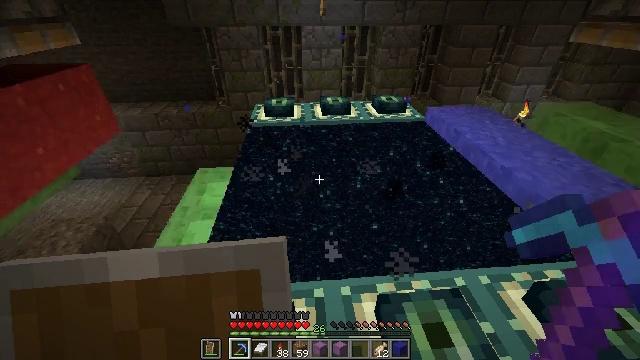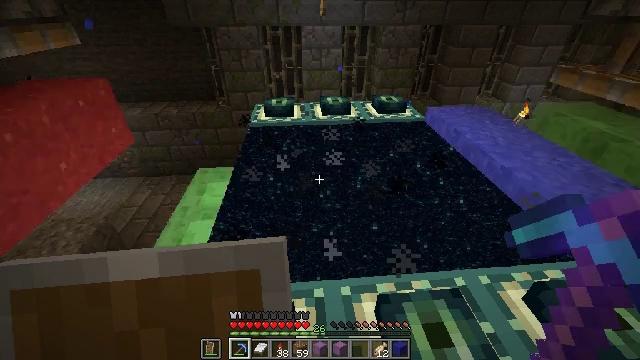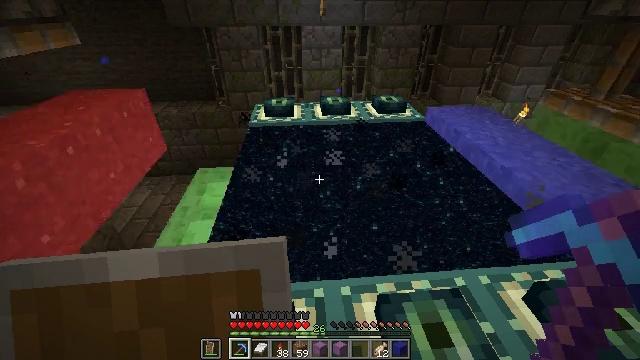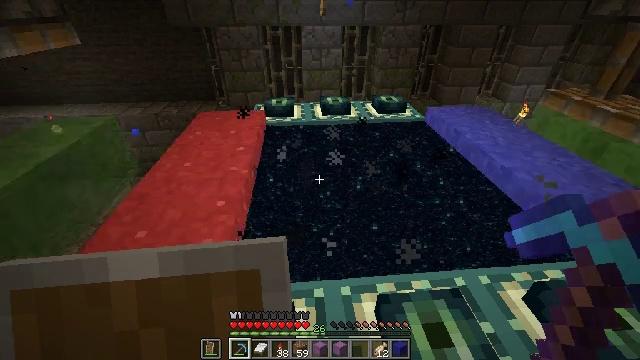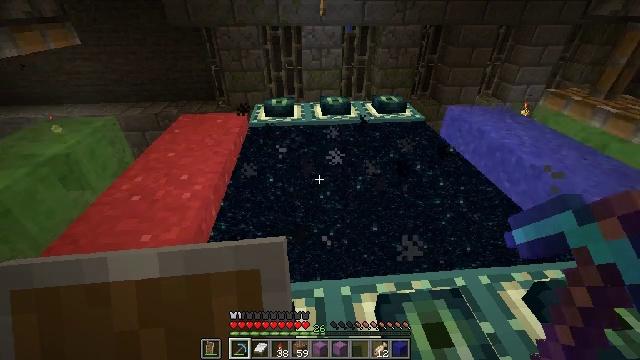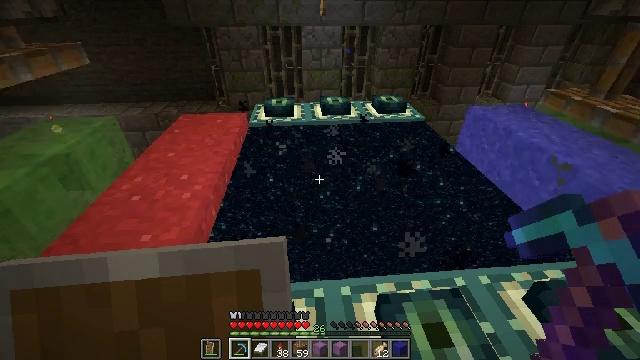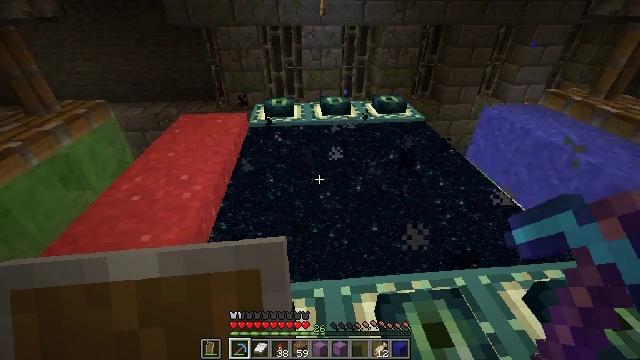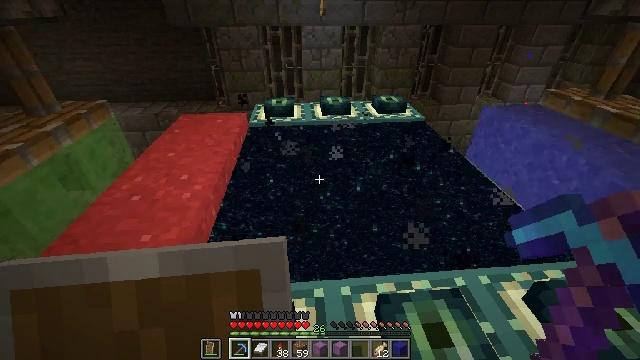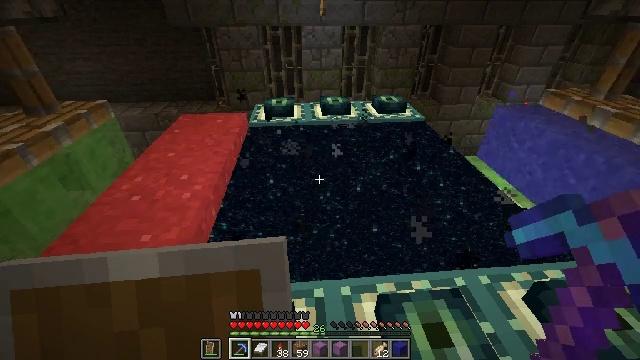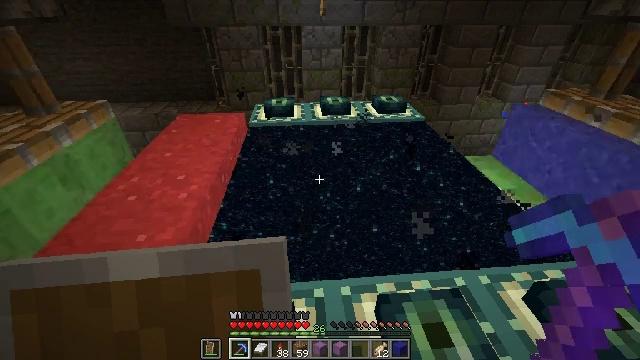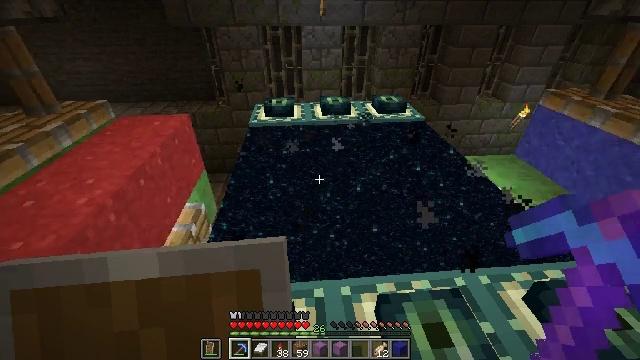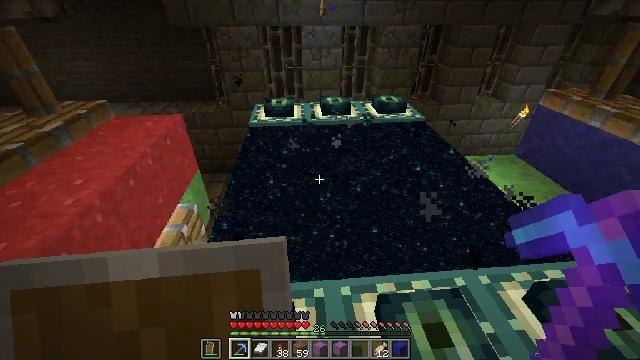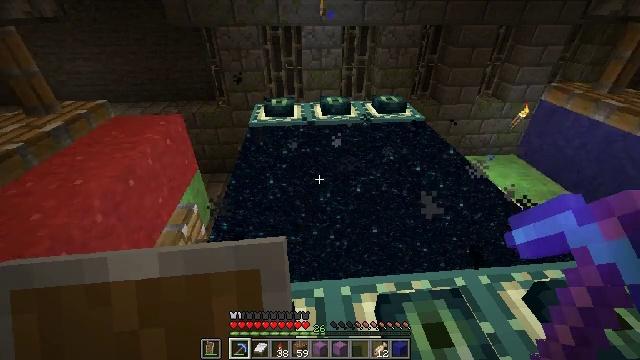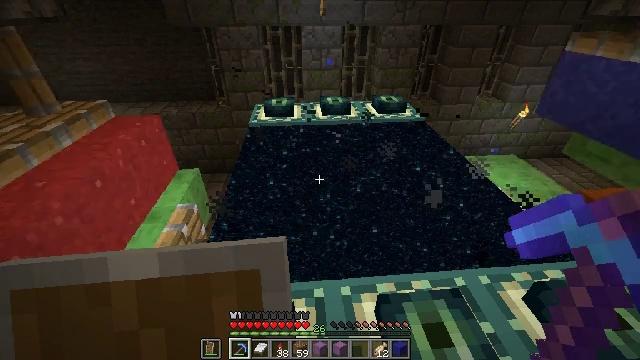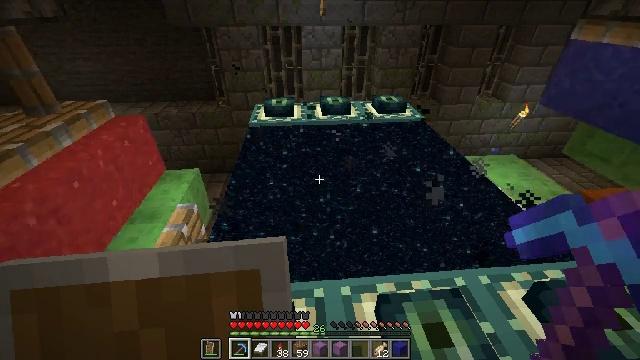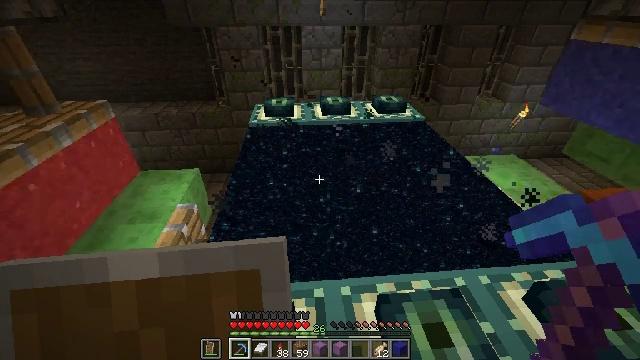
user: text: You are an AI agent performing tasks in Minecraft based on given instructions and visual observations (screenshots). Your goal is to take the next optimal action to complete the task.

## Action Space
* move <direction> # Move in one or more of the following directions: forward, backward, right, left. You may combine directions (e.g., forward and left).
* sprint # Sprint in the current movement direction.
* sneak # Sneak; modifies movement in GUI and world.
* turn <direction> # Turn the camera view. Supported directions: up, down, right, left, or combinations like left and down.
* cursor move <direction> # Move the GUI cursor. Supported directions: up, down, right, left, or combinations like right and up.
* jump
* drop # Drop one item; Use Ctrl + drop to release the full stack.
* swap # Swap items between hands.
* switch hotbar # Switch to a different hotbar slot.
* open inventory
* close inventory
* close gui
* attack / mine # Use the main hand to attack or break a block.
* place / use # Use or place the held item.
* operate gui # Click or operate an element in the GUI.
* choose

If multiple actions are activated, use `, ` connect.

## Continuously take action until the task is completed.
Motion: motion action
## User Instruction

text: Dig up the blue concrete powder.
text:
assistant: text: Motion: no_op
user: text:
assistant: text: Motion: no_op
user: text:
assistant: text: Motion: no_op
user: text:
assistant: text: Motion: no_op
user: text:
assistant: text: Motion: no_op
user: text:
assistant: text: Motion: no_op
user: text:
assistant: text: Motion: no_op
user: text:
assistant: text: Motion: no_op
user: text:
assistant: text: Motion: no_op
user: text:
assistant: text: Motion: no_op
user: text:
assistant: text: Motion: no_op
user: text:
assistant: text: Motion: no_op
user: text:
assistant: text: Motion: no_op
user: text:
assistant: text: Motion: no_op
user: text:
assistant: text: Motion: no_op
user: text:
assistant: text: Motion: no_op
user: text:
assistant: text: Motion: no_op
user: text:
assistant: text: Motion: no_op
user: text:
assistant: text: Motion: no_op
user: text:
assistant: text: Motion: no_op
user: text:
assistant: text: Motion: no_op
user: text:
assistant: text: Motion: no_op
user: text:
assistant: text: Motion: no_op
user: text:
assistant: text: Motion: no_op
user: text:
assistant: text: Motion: no_op
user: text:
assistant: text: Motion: no_op
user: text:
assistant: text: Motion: no_op
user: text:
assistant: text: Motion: no_op
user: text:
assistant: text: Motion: no_op
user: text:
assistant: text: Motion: no_op